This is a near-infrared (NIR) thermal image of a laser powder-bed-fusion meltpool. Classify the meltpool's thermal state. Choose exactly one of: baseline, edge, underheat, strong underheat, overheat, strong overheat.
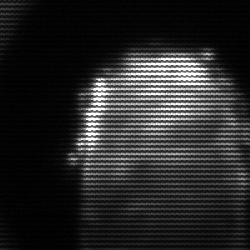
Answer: baseline